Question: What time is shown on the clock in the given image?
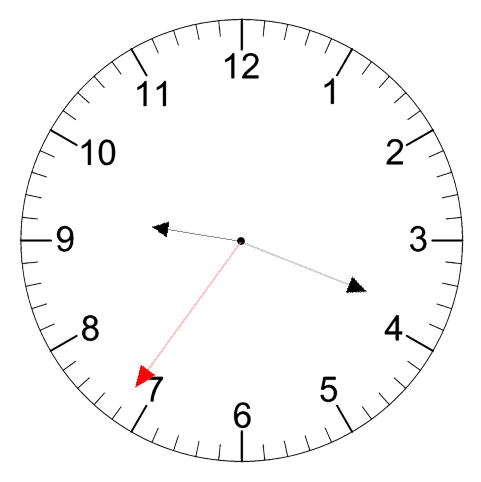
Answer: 09:18:36